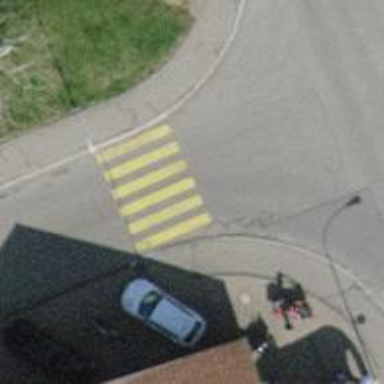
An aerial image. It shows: Uncontrolled zebra crossing on the road.